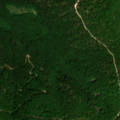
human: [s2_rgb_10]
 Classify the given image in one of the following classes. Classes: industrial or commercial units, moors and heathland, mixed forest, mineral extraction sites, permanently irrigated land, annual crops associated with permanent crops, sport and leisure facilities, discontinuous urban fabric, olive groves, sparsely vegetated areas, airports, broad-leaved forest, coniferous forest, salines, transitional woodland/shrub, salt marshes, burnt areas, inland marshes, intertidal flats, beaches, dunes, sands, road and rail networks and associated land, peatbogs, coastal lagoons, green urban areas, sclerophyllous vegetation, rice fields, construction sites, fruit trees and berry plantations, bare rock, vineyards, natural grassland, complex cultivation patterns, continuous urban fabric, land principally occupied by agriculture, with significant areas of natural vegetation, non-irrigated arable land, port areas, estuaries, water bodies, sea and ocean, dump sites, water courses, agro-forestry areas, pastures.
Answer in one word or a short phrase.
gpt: broad-leaved forest